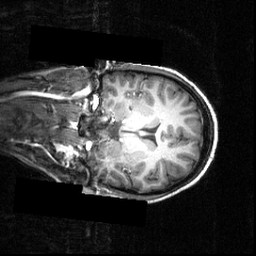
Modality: T1w
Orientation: coronal
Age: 16
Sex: female
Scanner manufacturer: siemens
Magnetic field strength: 3.951 T
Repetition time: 1.5 s
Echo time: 0.00335 s